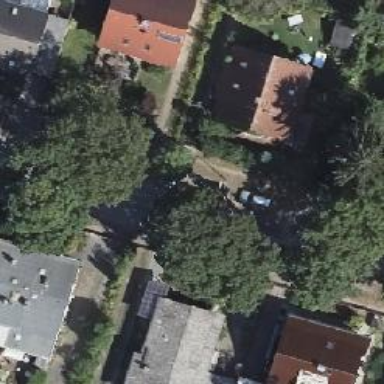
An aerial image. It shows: Residential road.